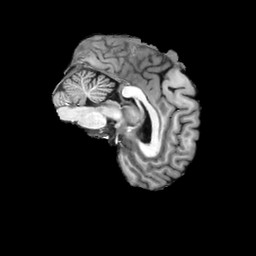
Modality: T1w
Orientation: sagittal
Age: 51
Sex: female
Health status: ill